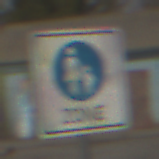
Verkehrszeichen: BeginnFussgaengerzone
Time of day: Midday
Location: Outdoor (Suburban)
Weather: PartlyCloudy
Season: NotSpecified
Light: Natural